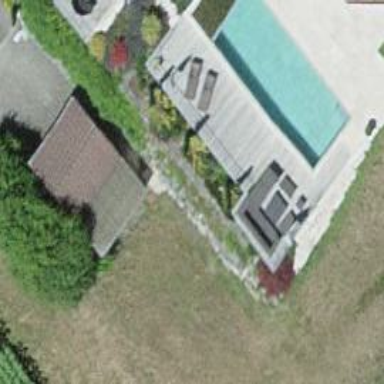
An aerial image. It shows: Swimming pool located in leisure land.